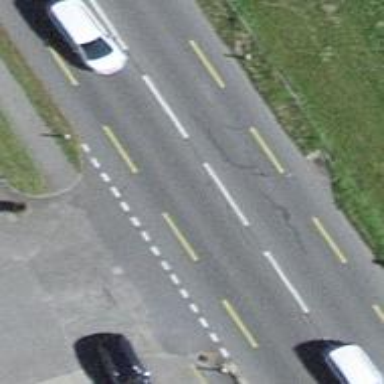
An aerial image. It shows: Primary highway with asphalt surface. There is separate cycle lane and sidewalk.